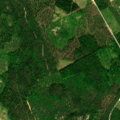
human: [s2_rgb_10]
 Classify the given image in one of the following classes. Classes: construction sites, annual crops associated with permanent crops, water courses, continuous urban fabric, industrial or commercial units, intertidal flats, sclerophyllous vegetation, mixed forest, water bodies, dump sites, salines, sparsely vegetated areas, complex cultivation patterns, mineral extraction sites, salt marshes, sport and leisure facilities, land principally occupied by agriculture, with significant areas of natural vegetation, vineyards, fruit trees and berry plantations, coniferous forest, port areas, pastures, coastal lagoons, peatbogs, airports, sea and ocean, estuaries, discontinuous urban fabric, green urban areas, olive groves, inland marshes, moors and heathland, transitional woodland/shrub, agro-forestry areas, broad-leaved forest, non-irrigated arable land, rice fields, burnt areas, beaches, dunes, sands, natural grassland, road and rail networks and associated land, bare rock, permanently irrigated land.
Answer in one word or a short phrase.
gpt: coniferous forest, mixed forest